Question: After installing the recent Java update, I get error code 13 along with some extra text:

I did not have this issue with any other Java update but the recent Java 8 update. I have tried downloading the most recent version of Eclipse Luna, which is supposed to have support for Java 8, but no luck. Is anyone else having this issue? If not, can someone help me decipher this to figure out the problem?
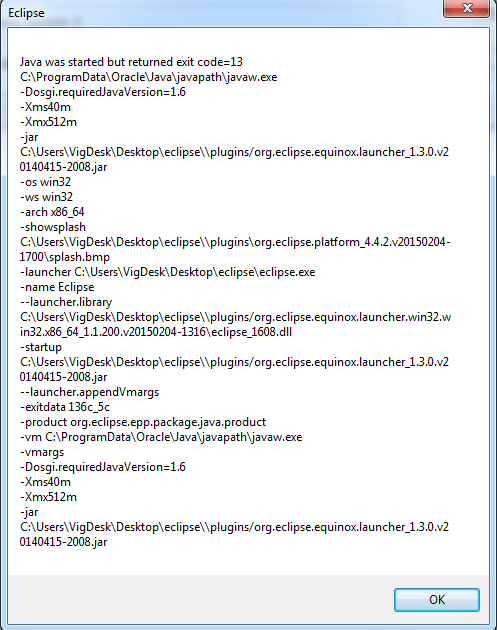
Answer: You appear to be attempting to use a 32-bit JRE on a 64-bit system. That's possible, but you have a 64-bit version of eclipse (you can't do that). Download a 64-bit version of the JRE.